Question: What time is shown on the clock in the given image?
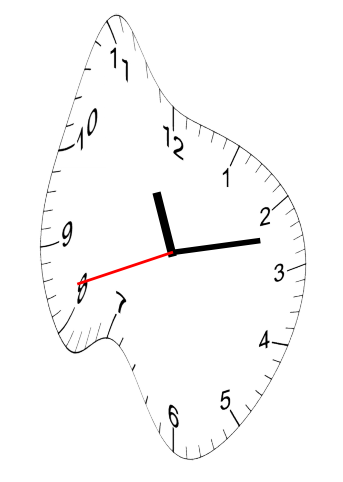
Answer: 11:12:42